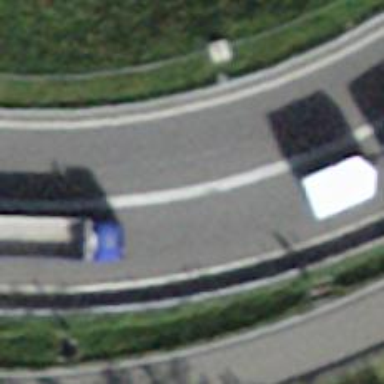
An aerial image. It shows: Asphalt trunk motorway.